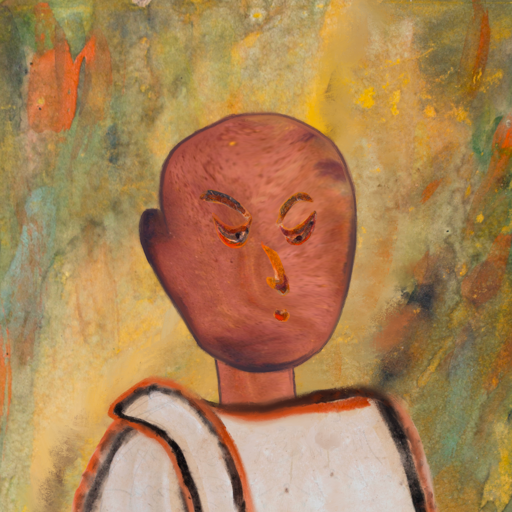
Background: Comrade, Head And Neck Side: Mother_And_Son_Mother, Face Side: Hypocrite, Bust: Roy_Bahadur, Hair Side: Blank, Head Accessory: Blank, Second Necklace: Blank, Necklace: Blank, Baby: Blank